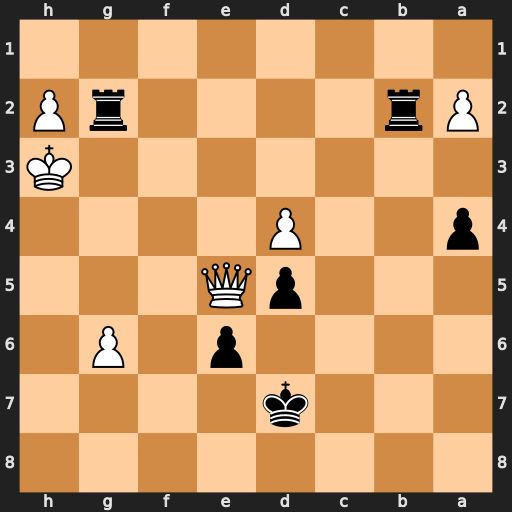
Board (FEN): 8/3k4/4p1P1/3pQ3/p2P4/7K/Pr4rP/8
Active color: b
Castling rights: -
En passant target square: -
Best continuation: Rxh2+ Qxh2 Rxh2+ Kxh2 Ke7 Kg3 Kf6 Kf4 Kxg6